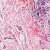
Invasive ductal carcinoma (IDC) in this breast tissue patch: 1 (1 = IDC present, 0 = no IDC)